Question: I can only access referenced library classes if I save my classes in the default package. If I try to access them from any other package I get "className cannot be resolved". Any idea why this could happen?

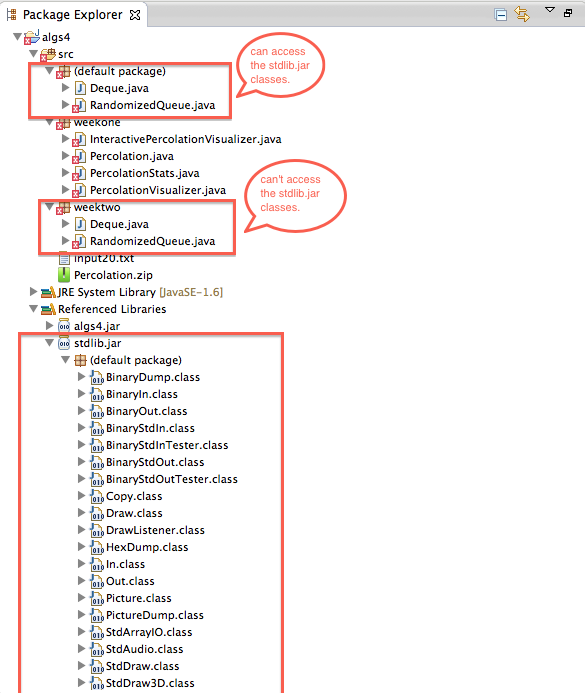
Answer: That package is from the standard library of Princeton's IntroCS Course after a quick Google.
If you follow down to the FAQ on the page
<URL>
> Q. If I use a named package to structure my code, the compiler can no
longer access the libraries in stdlib.jar. Why not?
A. The libraries
in stdlib.jar are in the "default" package. In Java, you can't access
classes in the default package from a named package. If you need to
use our libraries with a named package, you can use the packaged
version stdlib-package.jar.
Download package jar file:
<URL>
Right click project folder and add external JAR.
'''
import edu.princeton.cs.introcs.*;
'''
Add above line to the classes where you need to reference the classes.
The first line references the correct package name and the * wildcard imports all the classes within it.
:) Hope that helps.
//Edit - If you right click the project folder and use "Organize Imports" it will be faster so you don't have to manually add to each class.